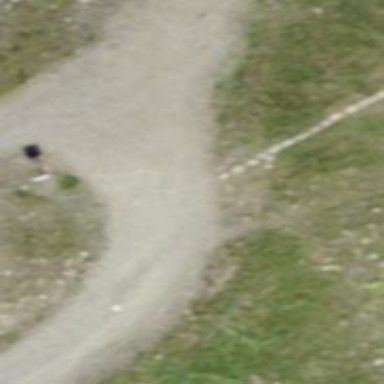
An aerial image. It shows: Gravel track with grade 3 tracktype.